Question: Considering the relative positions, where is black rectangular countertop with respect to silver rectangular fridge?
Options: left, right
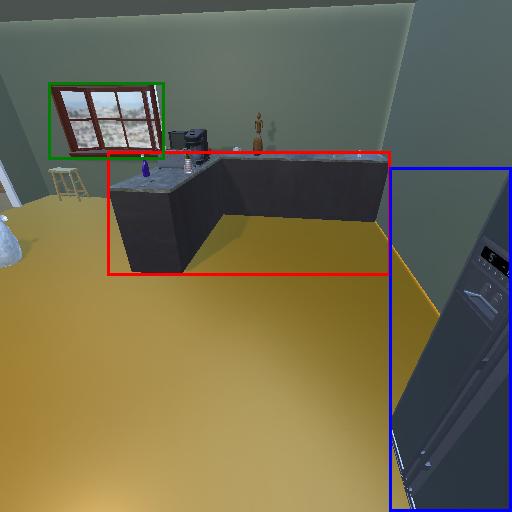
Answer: left